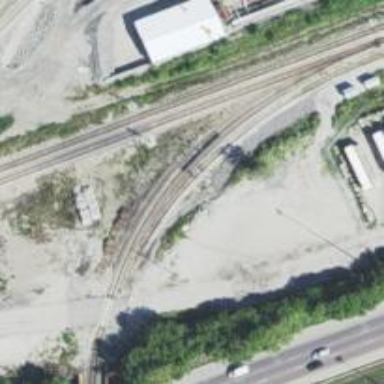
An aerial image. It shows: Railway junction.